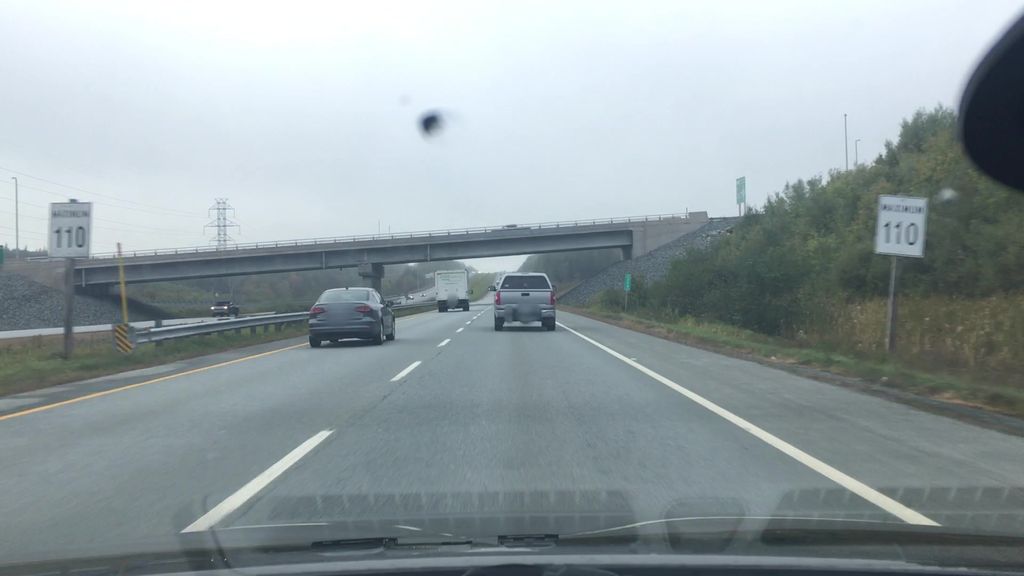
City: halifax